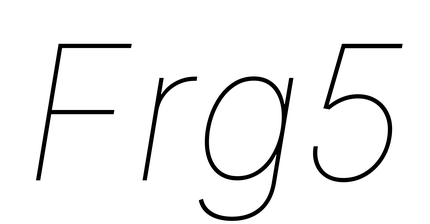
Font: Inter-Italic_Thin_Italic